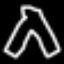
Label: pants